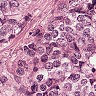
Metastatic tissue present: yes